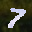
Label: 7